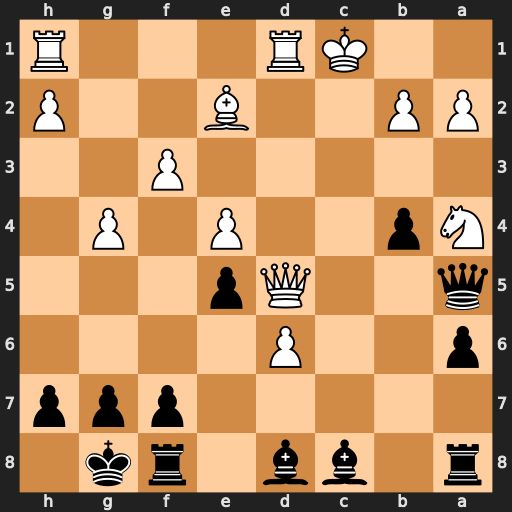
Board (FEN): r1bb1rk1/5ppp/p2P4/q2Qp3/Np2P1P1/5P2/PP2B2P/2KR3R
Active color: b
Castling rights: -
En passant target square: -
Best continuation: Qxa4 Qxa8 Qxa2 Qd5 b3